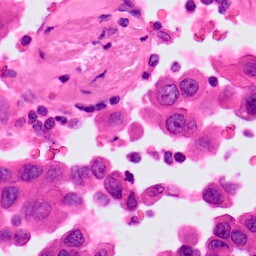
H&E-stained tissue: Lung